Question: Trying to print 'books' database content and I receive the following error: 'java.lang.ClassNotFoundException'.
'''
java.lang.ClassNotFoundException: com.mysql.jdbc.Driver
at java.net.URLClassLoader$1.run(URLClassLoader.java:366)
at java.net.URLClassLoader$1.run(URLClassLoader.java:355)
at java.security.AccessController.doPrivileged(Native Method)
at java.net.URLClassLoader.findClass(URLClassLoader.java:354)
at java.lang.ClassLoader.loadClass(ClassLoader.java:425)
at sun.misc.Launcher$AppClassLoader.loadClass(Launcher.java:308)
at java.lang.ClassLoader.loadClass(ClassLoader.java:358)
at java.lang.Class.forName0(Native Method)
at java.lang.Class.forName(Class.java:191)
at jdbc.JDBCConnector.main(JDBCConnector.java:22)
The end!
'''
What was done:
- mysql-connector jar file has been added already. - I've also tried different versions to import: 'mysql-connector-java-5.1.39' and 'mysql-connector-java-5.0.8'- I tried to use both: 'jdbc:mysql://localhost/books' as well as 'jdbc:mysql://localhost:3306/books' as the database URL
I would be really glad if someone could help me to clarify this issue.
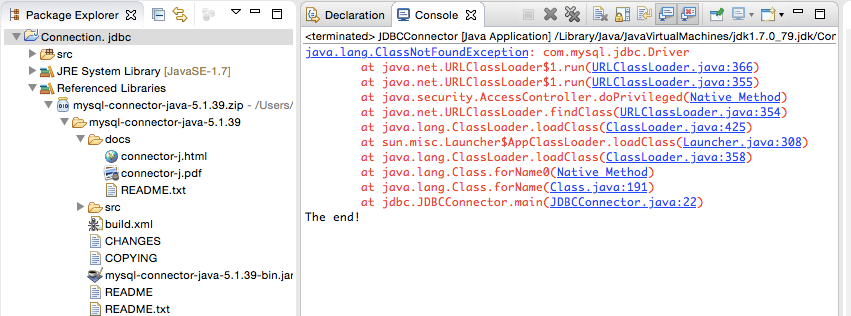
Answer: You added the 'zip' into your 'classpath' instead of the 'jar' that is the reason why, put only 'mysql-connection-java-4.1.39-bin.jar' into your 'classpath'.